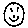
Label: smiley face